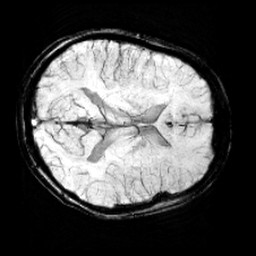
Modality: minIP
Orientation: axial
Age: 11
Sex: male
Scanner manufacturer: siemens
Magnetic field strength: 3 T
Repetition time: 0.027 s
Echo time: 0.02 s